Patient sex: M
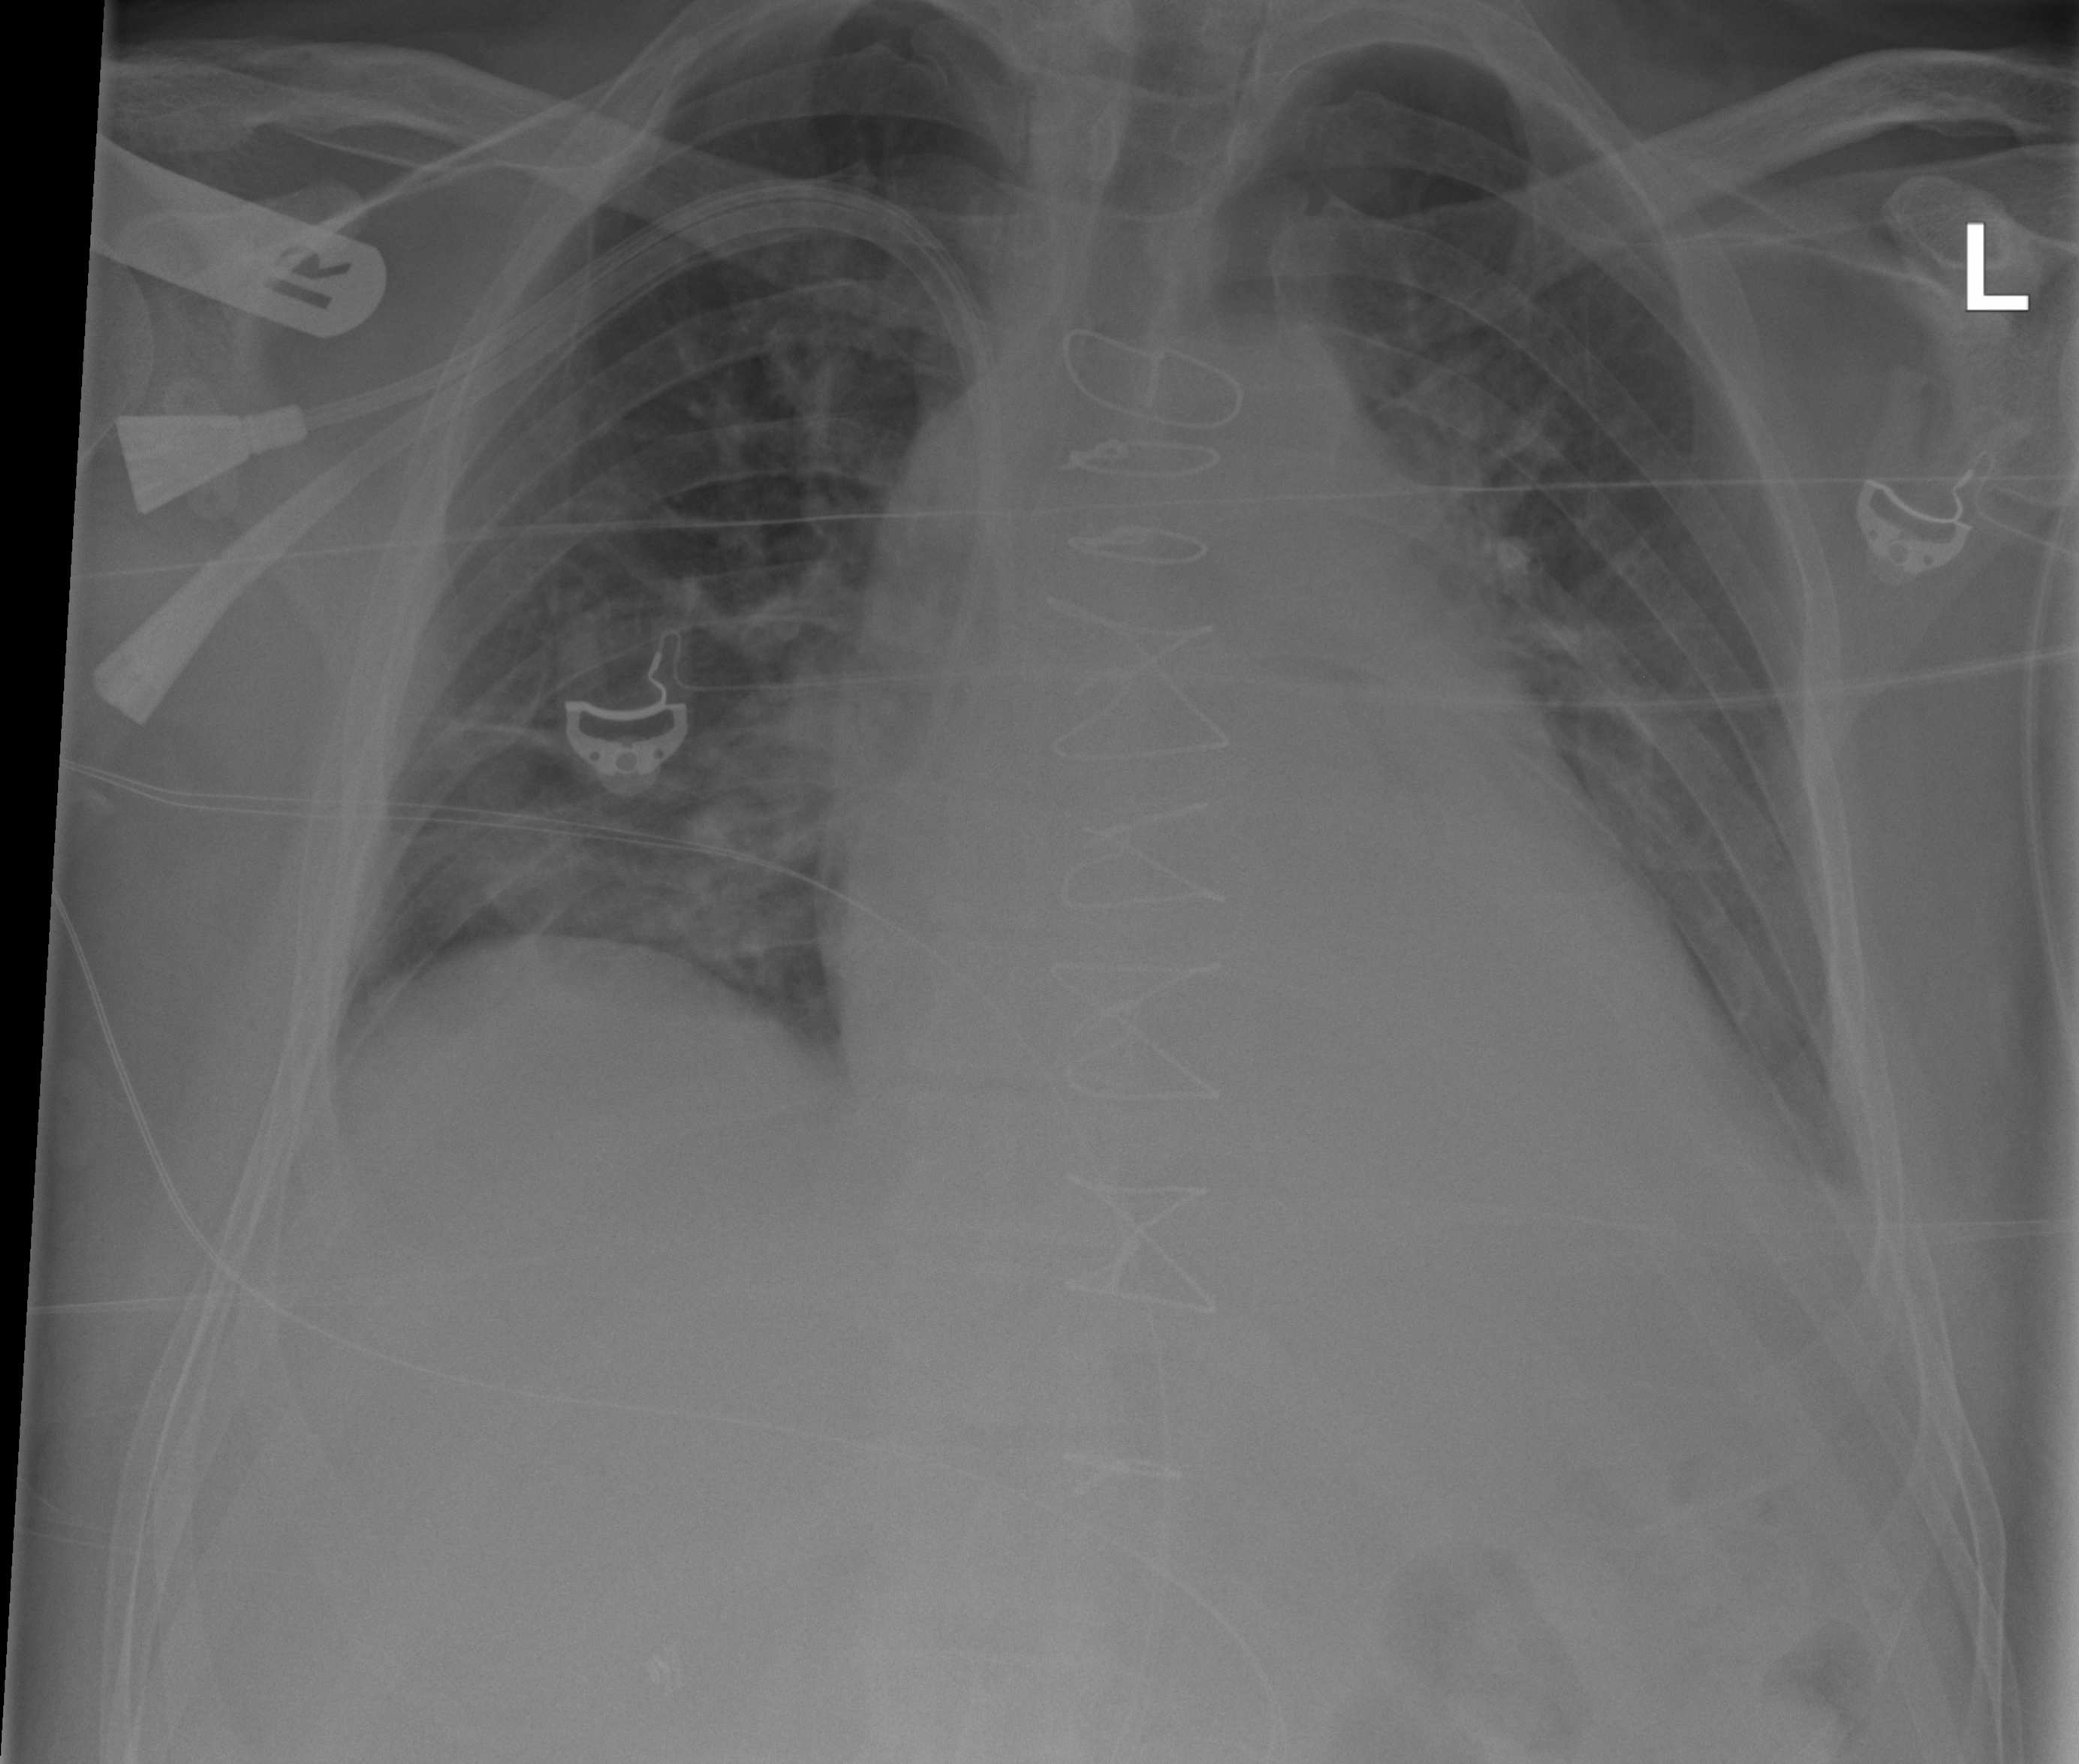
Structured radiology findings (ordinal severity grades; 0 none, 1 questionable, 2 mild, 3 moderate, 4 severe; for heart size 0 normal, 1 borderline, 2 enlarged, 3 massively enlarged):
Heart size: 2
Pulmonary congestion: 2
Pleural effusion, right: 1
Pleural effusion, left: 1
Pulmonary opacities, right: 2
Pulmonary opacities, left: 0
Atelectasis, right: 2
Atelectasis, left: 1